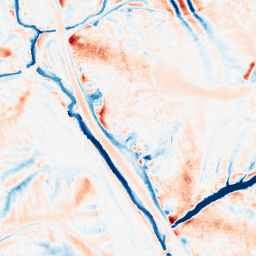
Category: edge_preserving
Decomposition family: median
Decomposition parameters: size: 21
Upsampling method: cubic_catmull_rom
Upsampling parameters: scale: 4
Upsampling scale: 4